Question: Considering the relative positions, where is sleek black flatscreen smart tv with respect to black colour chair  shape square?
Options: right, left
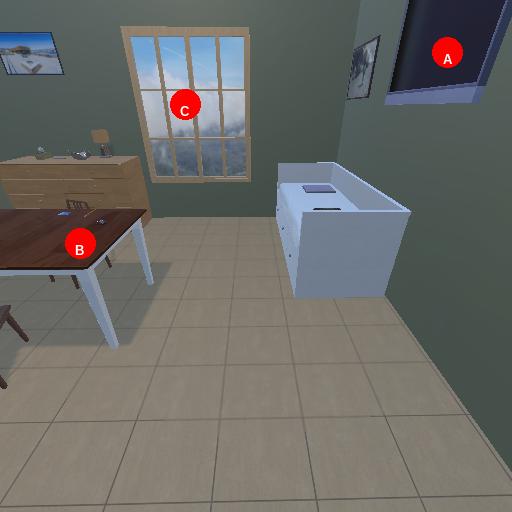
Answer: right